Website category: sports
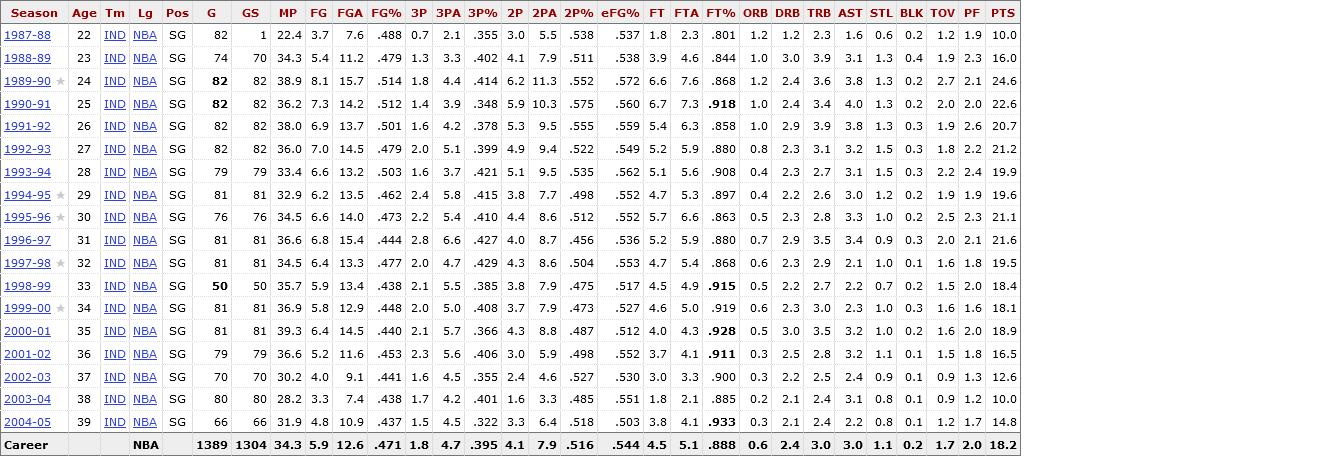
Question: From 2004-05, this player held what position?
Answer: SG

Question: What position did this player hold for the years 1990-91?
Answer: SG

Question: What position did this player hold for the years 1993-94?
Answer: SG

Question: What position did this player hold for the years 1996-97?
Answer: SG

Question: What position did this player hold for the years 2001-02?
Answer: SG

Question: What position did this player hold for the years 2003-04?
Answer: SG

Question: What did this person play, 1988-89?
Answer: SG

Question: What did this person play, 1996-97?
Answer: SG

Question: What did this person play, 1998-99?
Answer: SG

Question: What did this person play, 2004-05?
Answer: SG

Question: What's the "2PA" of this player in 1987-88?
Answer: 5.5

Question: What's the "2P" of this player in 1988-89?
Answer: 4.1

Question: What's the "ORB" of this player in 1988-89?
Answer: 1.0

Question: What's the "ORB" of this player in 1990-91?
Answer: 1.0

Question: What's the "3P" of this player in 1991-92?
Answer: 1.6

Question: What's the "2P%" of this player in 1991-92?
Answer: .555

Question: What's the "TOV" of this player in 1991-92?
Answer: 1.9

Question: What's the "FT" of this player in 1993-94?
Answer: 5.1

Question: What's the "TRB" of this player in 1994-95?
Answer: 2.6

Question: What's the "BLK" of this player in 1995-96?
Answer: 0.2

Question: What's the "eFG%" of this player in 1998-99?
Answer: .517

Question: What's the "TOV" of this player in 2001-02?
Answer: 1.5

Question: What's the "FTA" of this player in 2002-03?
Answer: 3.3

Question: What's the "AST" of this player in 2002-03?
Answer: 2.4

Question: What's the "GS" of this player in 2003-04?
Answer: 80

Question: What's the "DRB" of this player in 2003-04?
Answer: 2.1

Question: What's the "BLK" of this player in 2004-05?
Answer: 0.1

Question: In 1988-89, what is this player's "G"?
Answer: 74

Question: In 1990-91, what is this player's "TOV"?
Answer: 2.0

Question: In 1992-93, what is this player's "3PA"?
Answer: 5.1

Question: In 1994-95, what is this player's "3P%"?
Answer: .415

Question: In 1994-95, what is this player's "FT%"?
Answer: .897

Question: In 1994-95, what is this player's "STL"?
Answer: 1.2

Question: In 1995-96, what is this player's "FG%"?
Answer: .473

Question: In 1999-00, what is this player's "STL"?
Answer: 1.0

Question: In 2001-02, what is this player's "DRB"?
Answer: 2.5

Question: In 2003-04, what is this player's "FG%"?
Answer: .438

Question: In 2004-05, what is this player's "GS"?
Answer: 66

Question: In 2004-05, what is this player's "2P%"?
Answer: .518

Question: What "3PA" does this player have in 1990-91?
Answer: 3.9

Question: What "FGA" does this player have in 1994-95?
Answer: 13.5

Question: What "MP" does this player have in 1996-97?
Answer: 36.6

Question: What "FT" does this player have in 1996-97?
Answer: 5.2

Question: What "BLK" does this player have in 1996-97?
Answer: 0.3

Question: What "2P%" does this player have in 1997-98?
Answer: .504

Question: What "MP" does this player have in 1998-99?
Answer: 35.7

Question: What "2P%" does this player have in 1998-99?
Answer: .475

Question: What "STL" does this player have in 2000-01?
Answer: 1.0

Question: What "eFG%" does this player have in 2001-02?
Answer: .552

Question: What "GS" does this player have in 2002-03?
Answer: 70

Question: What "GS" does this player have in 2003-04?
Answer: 80

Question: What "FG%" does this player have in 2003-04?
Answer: .438

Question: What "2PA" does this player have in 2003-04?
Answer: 3.3

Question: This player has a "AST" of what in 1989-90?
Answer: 3.8

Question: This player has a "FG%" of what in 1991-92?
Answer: .501

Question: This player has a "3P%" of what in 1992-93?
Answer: .399

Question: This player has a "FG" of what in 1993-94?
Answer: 6.6

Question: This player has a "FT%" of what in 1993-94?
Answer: .908

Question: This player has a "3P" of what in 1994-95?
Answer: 2.4

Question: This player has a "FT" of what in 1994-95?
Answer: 4.7

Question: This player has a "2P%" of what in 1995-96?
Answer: .512

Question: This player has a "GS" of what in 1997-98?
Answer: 81

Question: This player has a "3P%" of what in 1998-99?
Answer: .385

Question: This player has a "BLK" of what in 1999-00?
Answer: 0.3